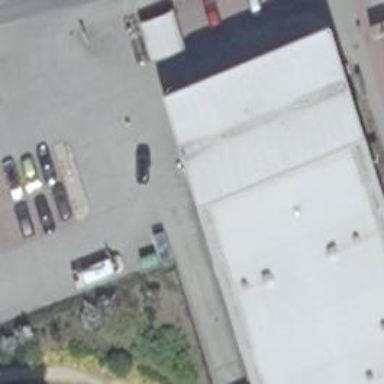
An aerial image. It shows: Bakery.